Current action and preconditions to check: trajectory_clear

Your task: For each precondition in the list above, predict whether it will hold at this action.

Consider the current scene as observed from the mobile robot's camera, and analyze the predicted future states of all dynamic agents (e.g., people, animals, vehicles, or any moving entities) within the NEXT SECOND.

IMPORTANT: Only answer "very likely" if you are absolutely certain—based on strong, clear evidence—that a dynamic agent will violate the precondition in the predicted future state. Do NOT answer "very likely" for unlikely, ambiguous, or low-probability risks.

Ask yourself for each precondition: Is there a high probability, with clear and convincing evidence, that the predicted future states of any dynamic agent will interfere with the predicted future state of the currently executing action within the NEXT SECOND, causing that precondition to fail?

Assess the risk level based on these predictions. Use "likely" or "very likely" if motions create a clear risk of interference.

Use "neutral" or "improbable" if agents are nearby but their predicted paths are clearly diverging or non-conflicting.

Failure Risk Categories: "very improbable", "improbable", "neutral", "likely", "very likely"

Answer Format: Output ONLY the probability_of_failure value from these categories: "very improbable", "improbable", "neutral", "likely", "very likely"

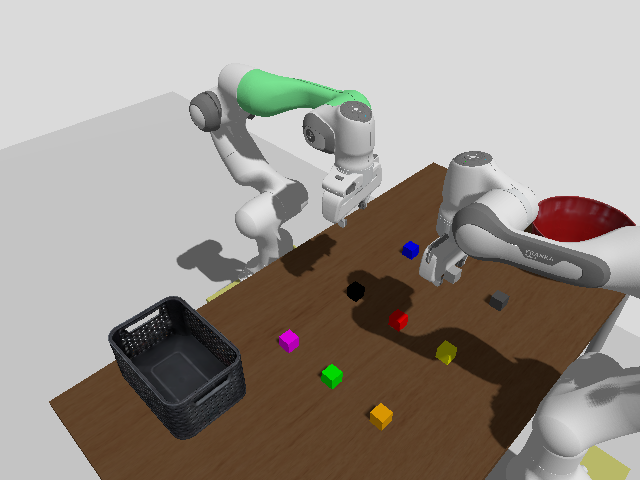

Answer: neutral